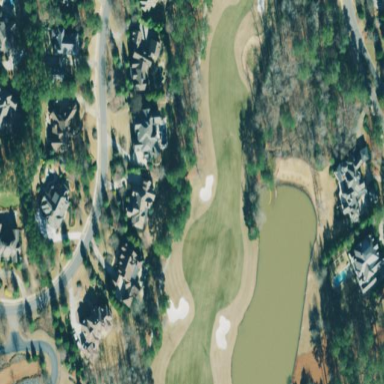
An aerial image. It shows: Golf course surrounded by greenery.